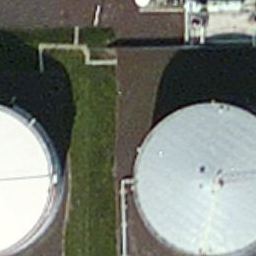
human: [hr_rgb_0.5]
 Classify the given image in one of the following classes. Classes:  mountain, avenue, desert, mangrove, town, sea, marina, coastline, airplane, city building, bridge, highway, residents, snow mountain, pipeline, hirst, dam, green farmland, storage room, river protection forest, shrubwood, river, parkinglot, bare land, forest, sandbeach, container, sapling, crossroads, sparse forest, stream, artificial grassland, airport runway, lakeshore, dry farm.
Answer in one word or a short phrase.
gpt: storage room